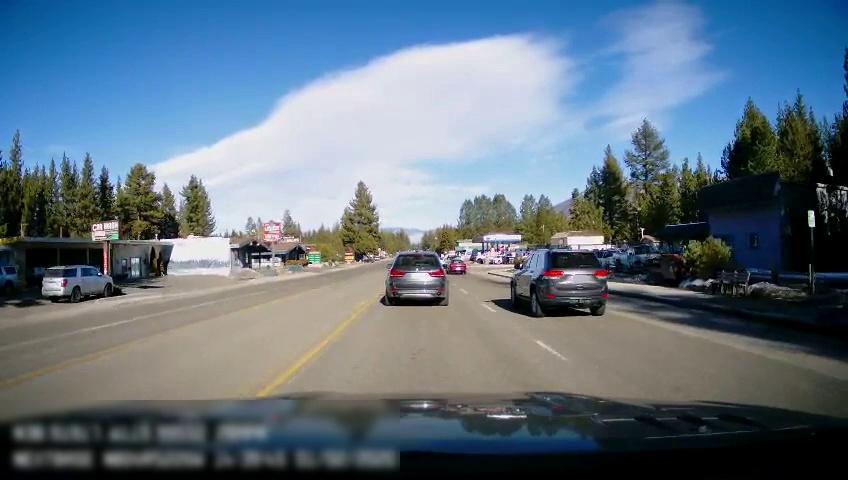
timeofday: Day
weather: Sunny
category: Drivable Space
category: Vehicles | Car
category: Vehicles | SUV
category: Vehicles | SUV
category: Vehicles | SUV
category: Lanes | Opposite Lane
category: Lanes | Current Lane
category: Lanes | Current Lane